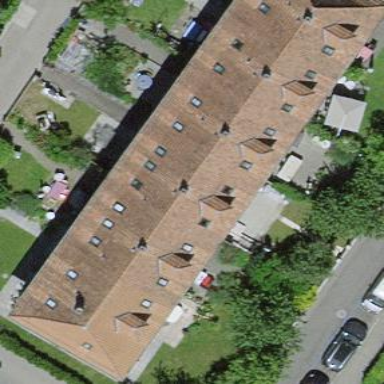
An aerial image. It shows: Residential building with gabled roof made of maroon roof tiles. The roof orientation is across.